Question: I am working on an android project and my app uses firebase. You can see my firebase structure below. Now my question is how can a retrieve all of these names? I will add them to an 'arraylist' and show I a 'listview'. I have no problem with listview but i can not get all childs. please help me. thank you so much

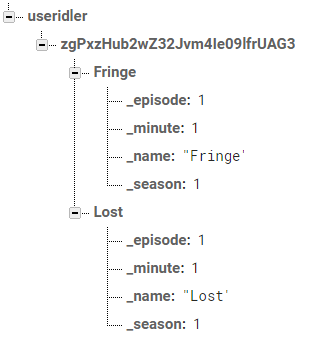
Answer: To retrieve the 'names':
'''
FirebaseUser user=FirebaseAuth.getInstance().getCurrentUser();
String userid=user.getUid();
DatabaseReference reference = FirebaseDatabase.getInstance().getReference().child("useridler").child(userid);
reference.addListenerForSingleValueEvent(new ValueEventListener() {
@Override
public void onDataChange(DataSnapshot dataSnapshot) {
for(DataSnapshot datas: dataSnapshot.getChildren()){
String names=datas.child("_name").getValue().toString();
}
}
@Override
public void onCancelled(DatabaseError databaseError) {
}
});
'''
the snapshot is at 'child(userid)' then loop inside of it's direct children and get the '_name' values.